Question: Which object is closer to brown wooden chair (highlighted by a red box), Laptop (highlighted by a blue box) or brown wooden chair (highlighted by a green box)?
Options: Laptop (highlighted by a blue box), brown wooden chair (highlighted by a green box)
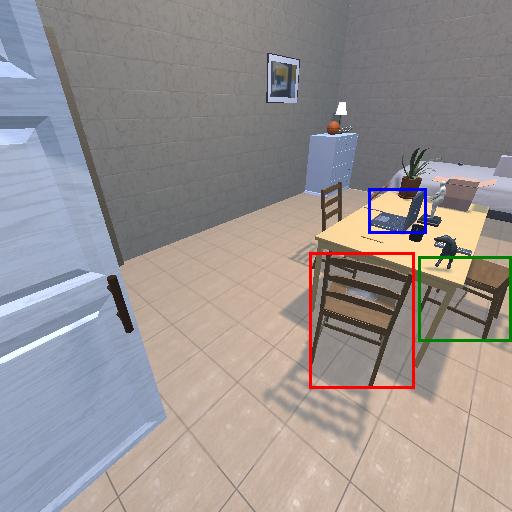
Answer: Laptop (highlighted by a blue box)